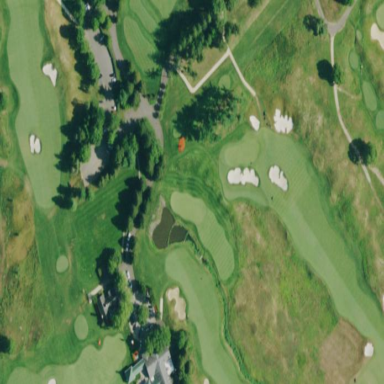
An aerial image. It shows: Area of rough grass used for golf.